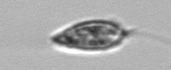
Label: Prorocentrum_triestinum